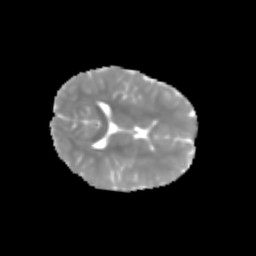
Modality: MD
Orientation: axial
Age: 6
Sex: female
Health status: healthy